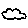
Label: cloud